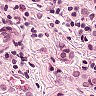
Metastatic tissue present: yes